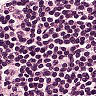
Metastatic tissue present: no